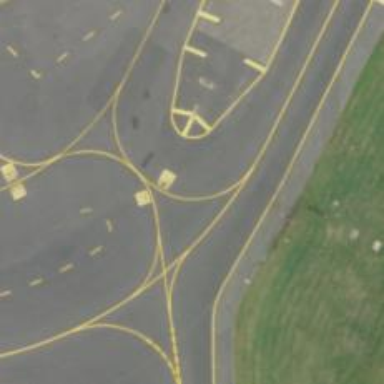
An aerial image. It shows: View of taxiway at the airport.